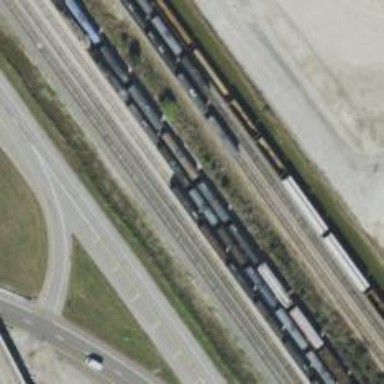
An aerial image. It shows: Railway yard in service.